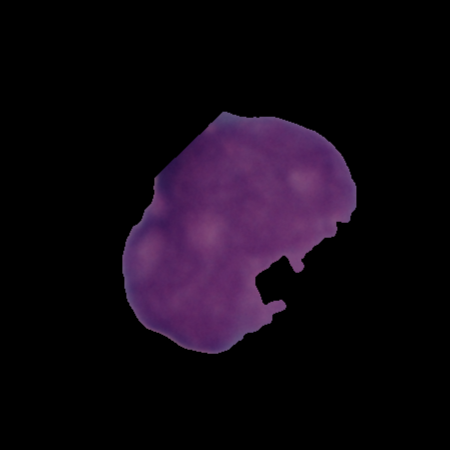
Label: cancer